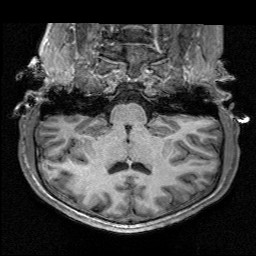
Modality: T1w
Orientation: sagittal
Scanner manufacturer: siemens
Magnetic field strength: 3 T
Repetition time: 2.53 s
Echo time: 0.00267 s